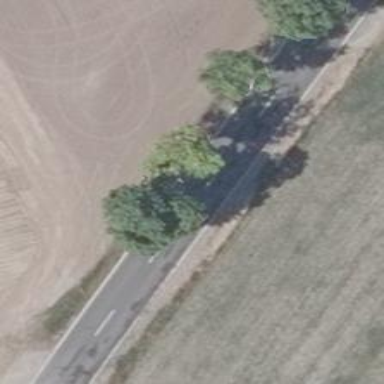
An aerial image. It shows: Secondary road with asphalt surface.